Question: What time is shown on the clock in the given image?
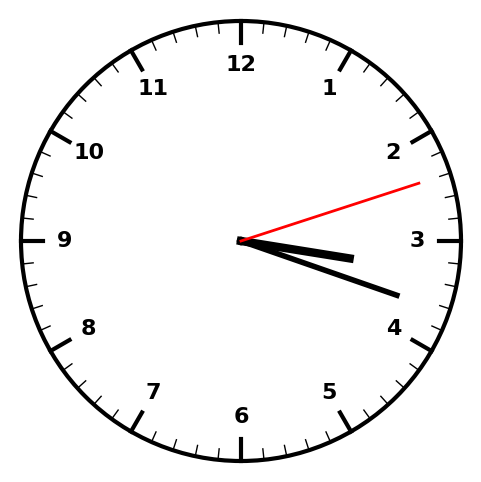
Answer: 03:18:12